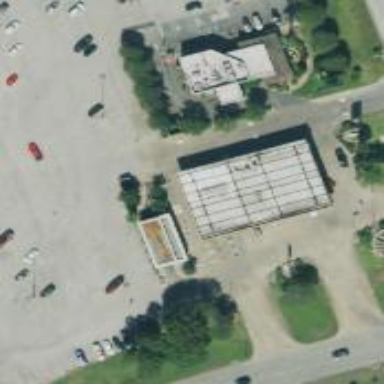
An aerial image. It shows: Convenience shop.